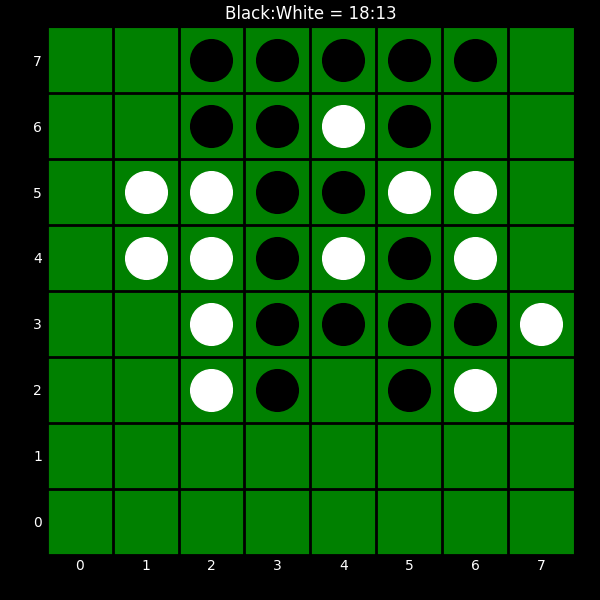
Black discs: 18
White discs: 13